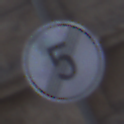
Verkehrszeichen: EndeGeschwindigkeit5
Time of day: SunriseSunset
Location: Outdoor (Urban)
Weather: PartlyCloudy
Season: NotSpecified
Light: Natural